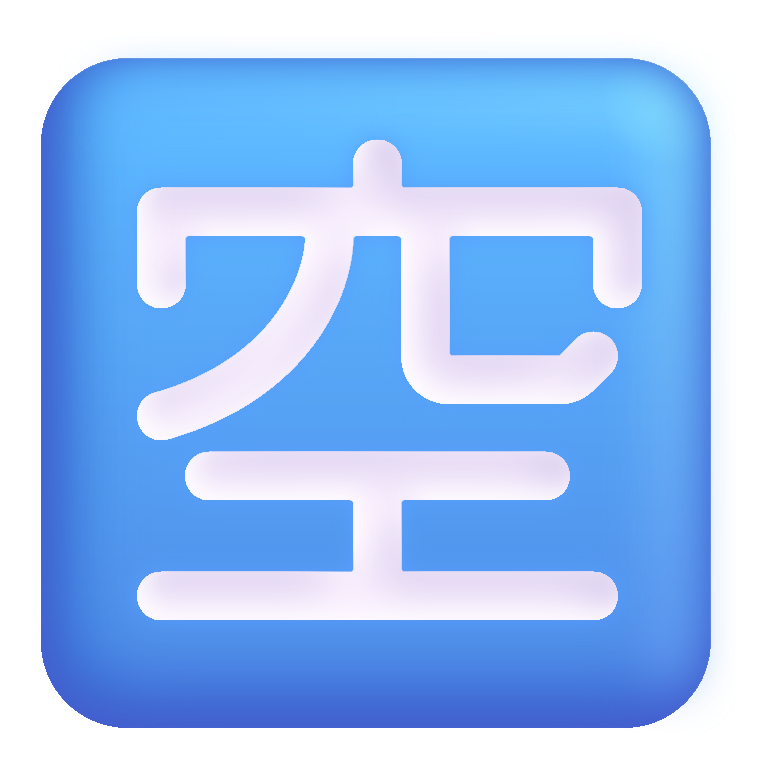
japanese vacancy button color